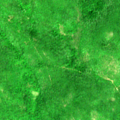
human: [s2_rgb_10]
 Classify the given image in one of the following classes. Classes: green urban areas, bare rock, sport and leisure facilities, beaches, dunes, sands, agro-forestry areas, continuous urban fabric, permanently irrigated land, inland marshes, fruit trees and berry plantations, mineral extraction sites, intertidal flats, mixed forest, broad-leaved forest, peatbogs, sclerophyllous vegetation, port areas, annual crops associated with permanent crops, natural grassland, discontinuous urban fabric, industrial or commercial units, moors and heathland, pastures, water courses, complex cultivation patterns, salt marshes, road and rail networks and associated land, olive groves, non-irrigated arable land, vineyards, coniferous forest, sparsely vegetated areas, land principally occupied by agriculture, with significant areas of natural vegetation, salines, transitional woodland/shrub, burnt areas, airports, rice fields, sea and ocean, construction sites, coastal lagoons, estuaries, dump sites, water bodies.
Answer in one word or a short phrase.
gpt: broad-leaved forest, transitional woodland/shrub